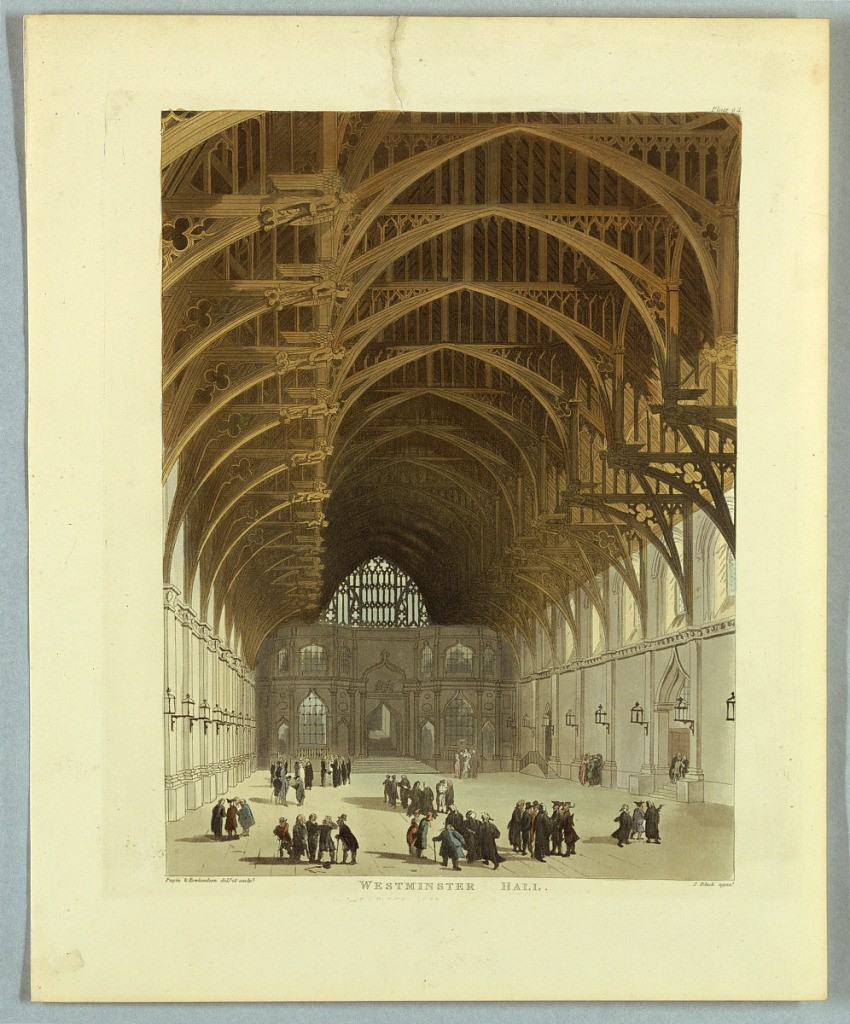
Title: Westminster Hall, from "Ackermann's Repository"
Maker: Thomas Rowlandson, British, 1756–1827
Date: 1809
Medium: Aquatint, brush and watercolor on paper
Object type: Print
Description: Stone walls and floor. Wooden beams above, with carved angels. Men in groups converse in the hall. Title, artists', and publisher's names below.